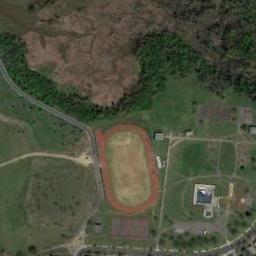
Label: ground_track_field